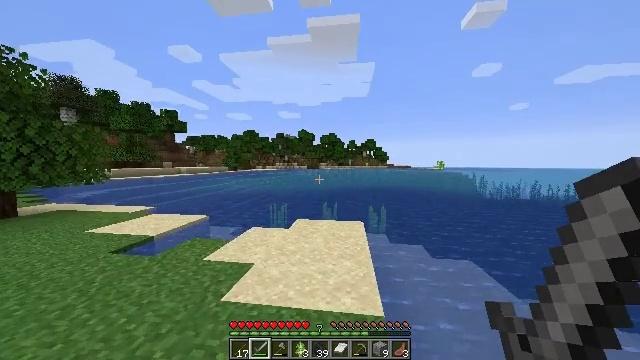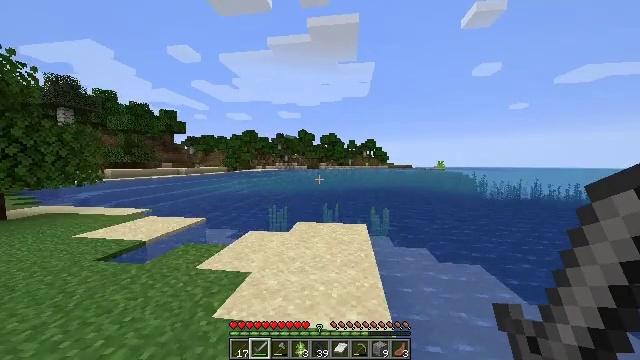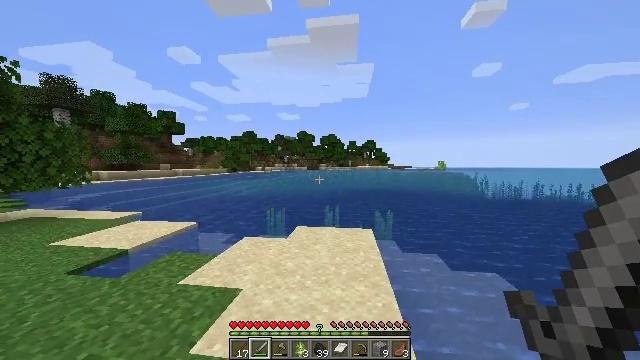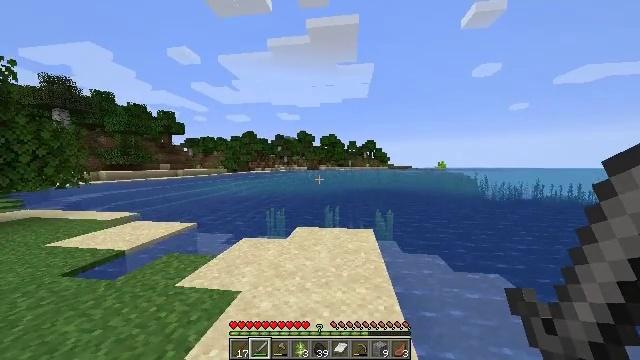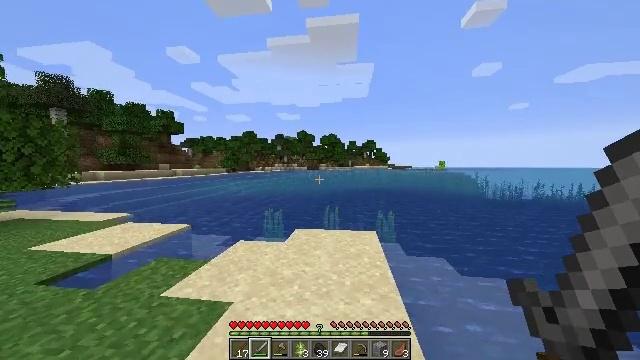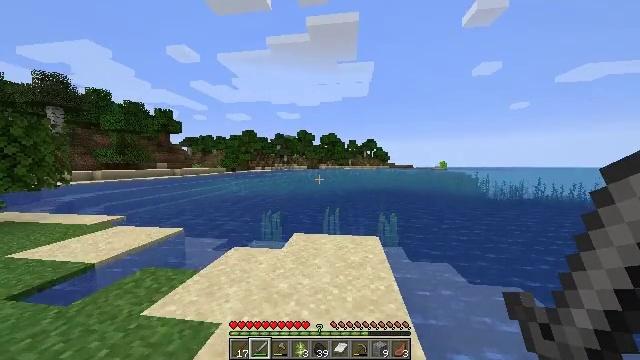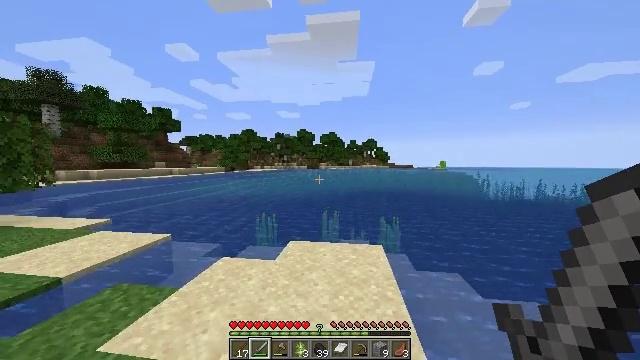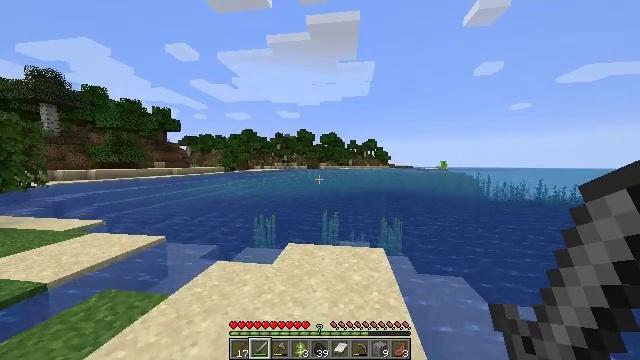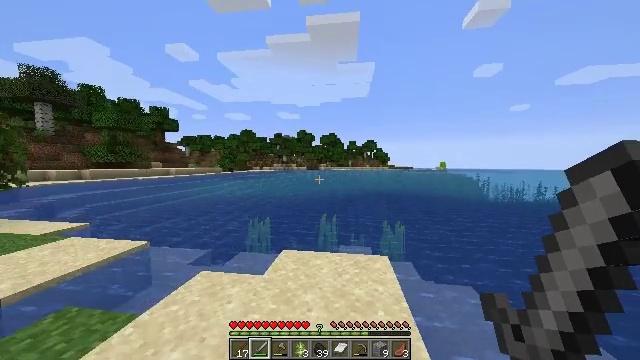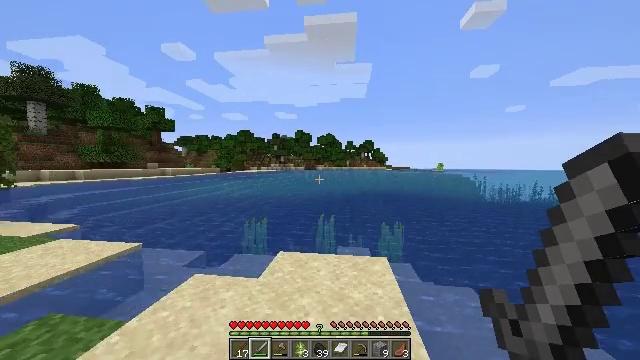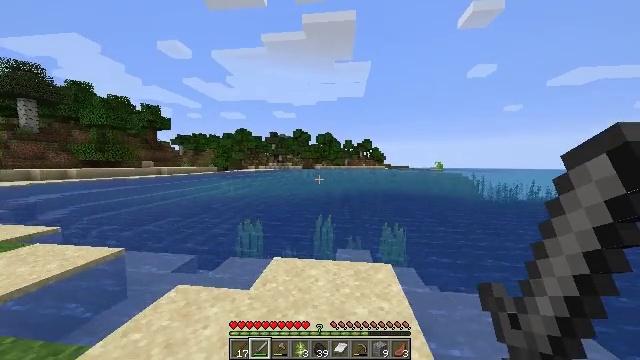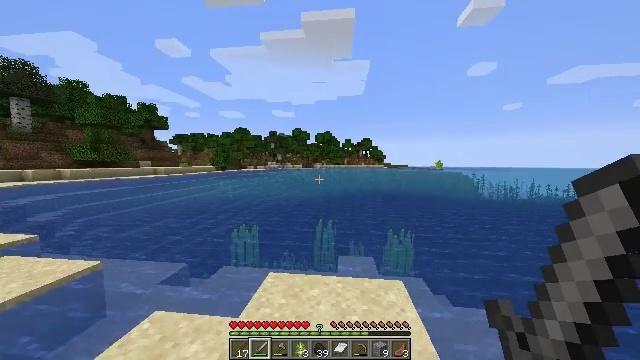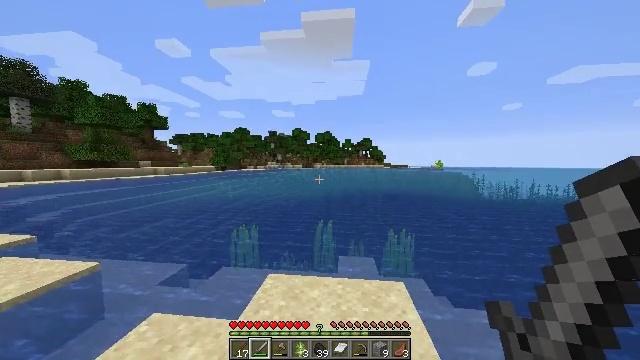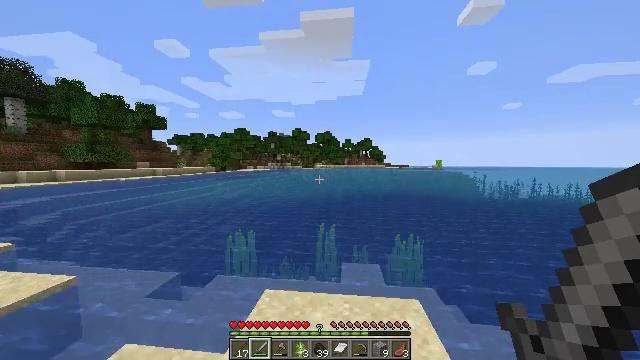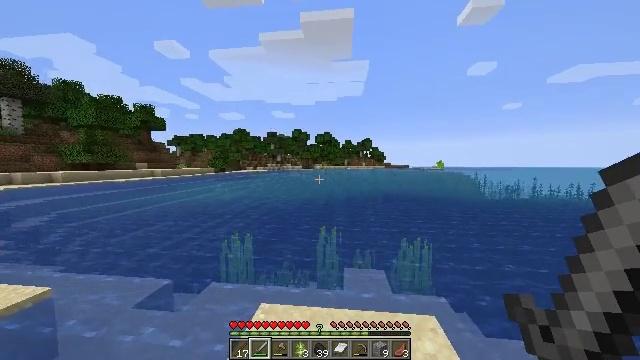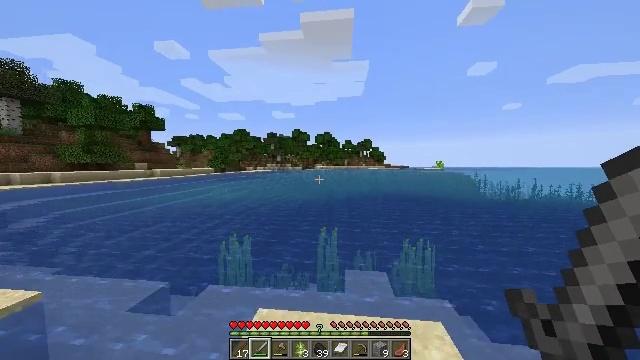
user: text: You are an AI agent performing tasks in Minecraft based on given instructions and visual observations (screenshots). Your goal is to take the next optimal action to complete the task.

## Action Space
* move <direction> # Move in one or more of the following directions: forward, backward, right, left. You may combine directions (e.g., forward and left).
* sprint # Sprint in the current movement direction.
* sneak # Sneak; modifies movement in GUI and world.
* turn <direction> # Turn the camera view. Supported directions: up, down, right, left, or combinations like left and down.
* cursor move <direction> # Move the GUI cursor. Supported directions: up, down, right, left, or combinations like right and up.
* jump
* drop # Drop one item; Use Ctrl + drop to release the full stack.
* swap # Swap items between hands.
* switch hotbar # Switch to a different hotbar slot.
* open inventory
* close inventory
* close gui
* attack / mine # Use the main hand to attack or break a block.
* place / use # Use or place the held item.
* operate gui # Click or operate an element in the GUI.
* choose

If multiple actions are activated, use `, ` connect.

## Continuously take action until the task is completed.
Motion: motion action
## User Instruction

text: Mine the sugar cane near rivers.
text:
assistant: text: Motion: move forward, sprint
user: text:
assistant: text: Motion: move forward, sprint
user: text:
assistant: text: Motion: move forward, sprint
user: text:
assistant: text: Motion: move forward, sprint
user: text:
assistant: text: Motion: move forward, sprint
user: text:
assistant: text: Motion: move forward, sprint
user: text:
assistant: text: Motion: move forward, sprint
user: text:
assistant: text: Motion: move forward, sprint
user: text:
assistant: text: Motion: move forward, sprint
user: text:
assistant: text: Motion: move forward, sprint
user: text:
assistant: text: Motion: move forward, sprint
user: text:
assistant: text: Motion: move forward, sprint
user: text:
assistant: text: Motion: move forward, sprint
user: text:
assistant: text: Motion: move forward, sprint
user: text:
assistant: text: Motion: move forward, sprint
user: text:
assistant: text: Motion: move forward, sprint
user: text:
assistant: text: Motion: move forward, sprint
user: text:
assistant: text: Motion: move forward, sprint
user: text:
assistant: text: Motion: move forward, sprint
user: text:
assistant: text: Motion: move forward, sprint
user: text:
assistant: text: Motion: move forward, sprint
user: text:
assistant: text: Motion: move forward, sprint, jump
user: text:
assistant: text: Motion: move forward, sprint, jump
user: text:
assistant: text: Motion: move forward, sprint, jump
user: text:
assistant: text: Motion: move forward, sprint, jump
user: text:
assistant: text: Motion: move forward, sprint, jump
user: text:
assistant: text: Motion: move forward, sprint, jump
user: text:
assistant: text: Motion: move forward, sprint, jump
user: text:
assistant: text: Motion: move forward, sprint, turn right, jump
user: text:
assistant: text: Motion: move forward, sprint, turn right, jump